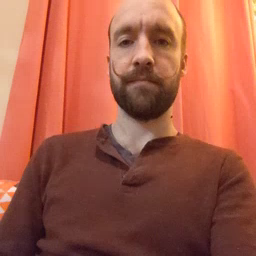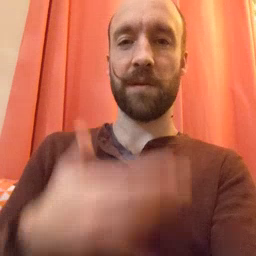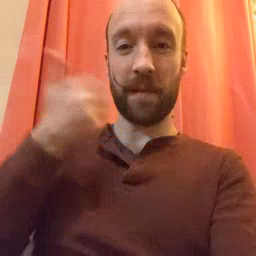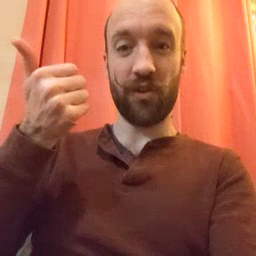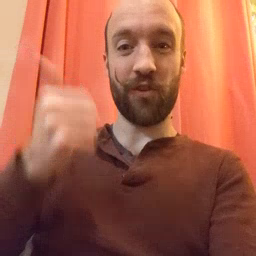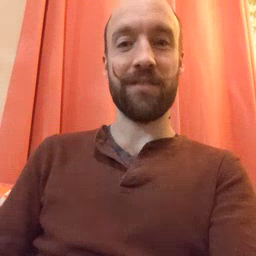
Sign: better